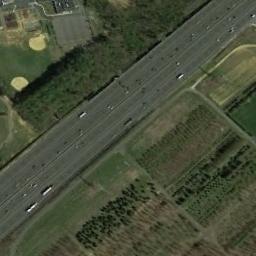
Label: freeway